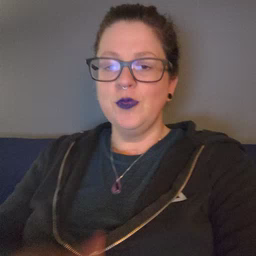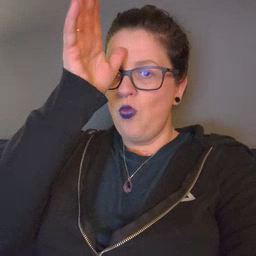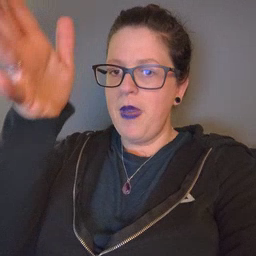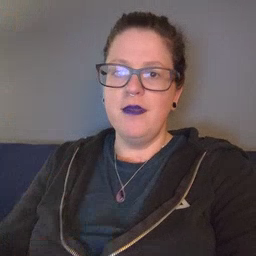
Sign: grandpa